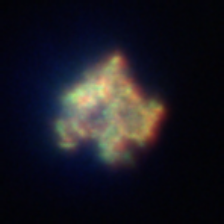
Taxon: Unknown_detritus
Group: Unknown